Question: I have a List where GetData is a class. My requirement is to get all the rows of a column and add a prefix "Week" to it in order to get the data in JSON format for kendo charts.
Here is my code,
'''
foreach (DataRow dr in dt.Rows)
{
lstweeks = new List<GetData>()
{
new GetData{week = dr["WK"].ToString()}
};
var item = lstweeks.ToList();
lst1.Add(item.ToString());
lstweeks.Clear();
}
'''
The result of lstweeks is : {"week":"42", "week":"43", "week":"44"}
I want to add this to another list of strings (lst1) so that I can concat lst1 with other string values. But when I try to add lstweeks to lst1, I get this result:
'''
["System.Collections.Generic.List'1[WcfService1.GetData]",
"System.Collections.Generic.List'1[WcfService1.GetData]",
"System.Collections.Generic.List'1[WcfService1.GetData]",
"System.Collections.Generic.List'1[WcfService1.GetData]",
"System.Collections.Generic.List'1[WcfService1.GetData]"]
'''
How can I convert my lstweeks to list of strings lst1.
P.S. I tried defining the List (lst1) as List, in that case, I get the following result in the browser.

Let me know how can I solve this issue. Any help would be appreciated.
Thanks.
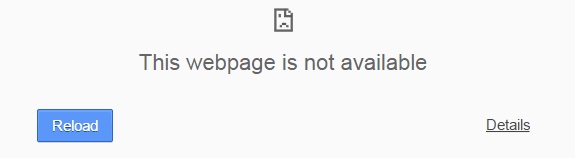
Answer: I got the answer. It was very simple.
Updated code,
'''
foreach (DataRow dr in dt.Rows)
{
lstweeks.Add(
{
new GetData{week = dr["WK"].ToString()}
);
}
'''